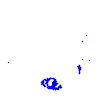
Particle: kaon